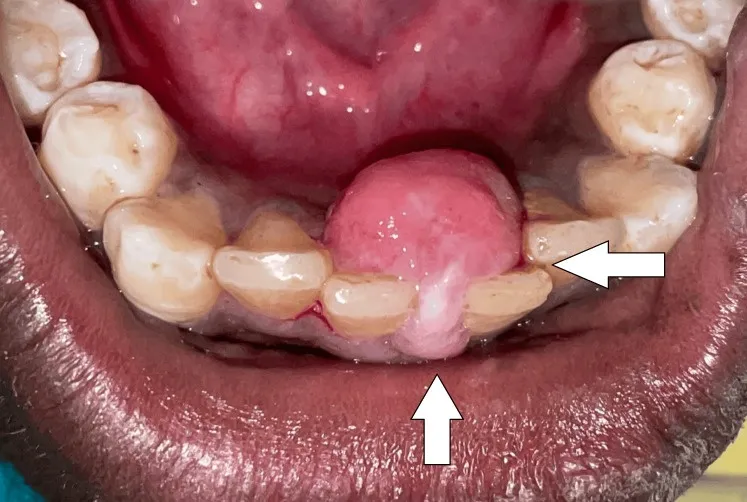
Intraoral swelling in 31, 41 region. . Image Credit: Prasanna Sonar.
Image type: medical_photograph (other_medical_photograph)